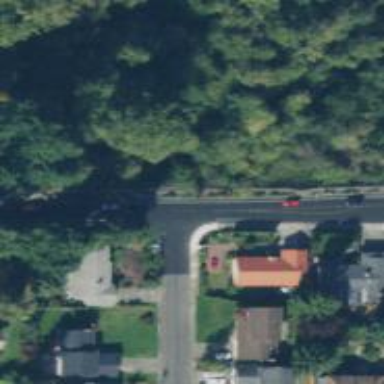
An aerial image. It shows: Footway along the road.